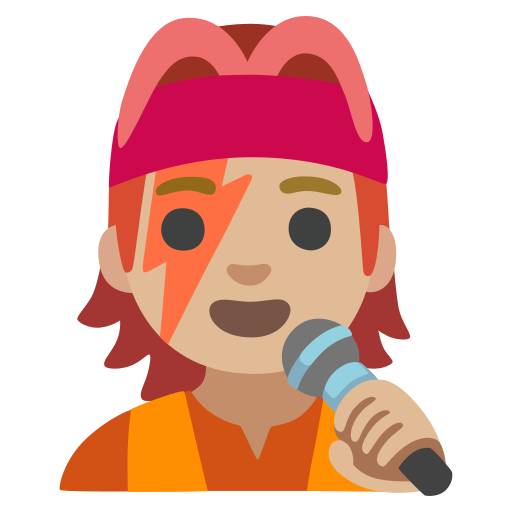
Emoji: 🧑🏼‍🎤